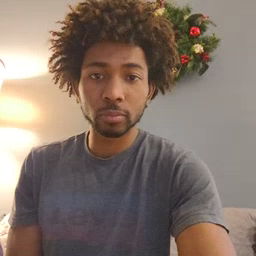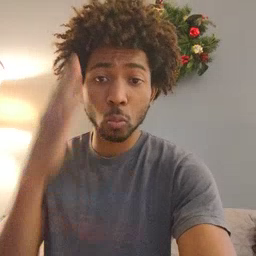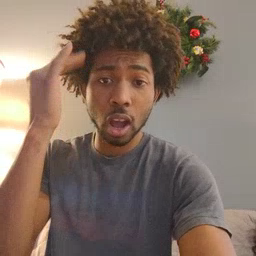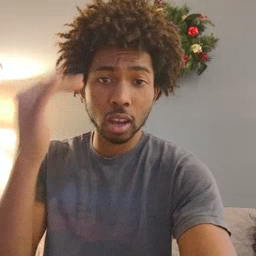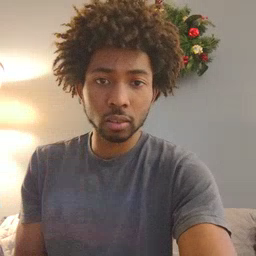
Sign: why